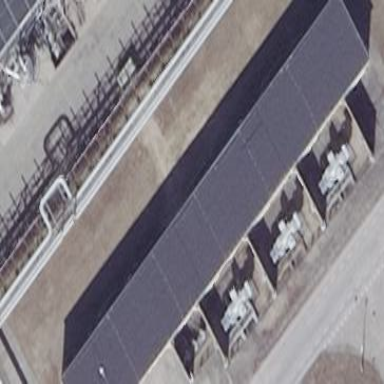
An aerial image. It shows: Industrial power substation surrounded by fence.